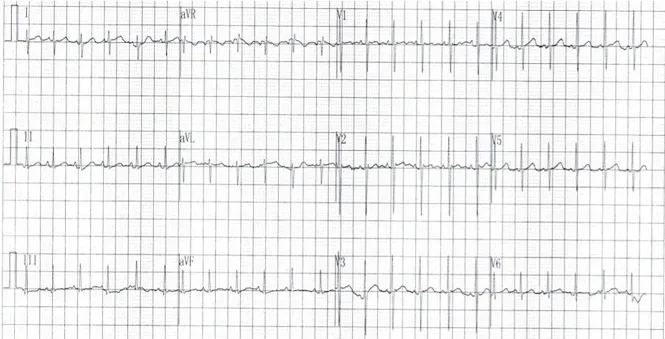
The 12-lead electrocardiogram showed sinus rhythm with a normal QRS duration of 62 ms, and a QRS axis of 72.
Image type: electrography (ekg)